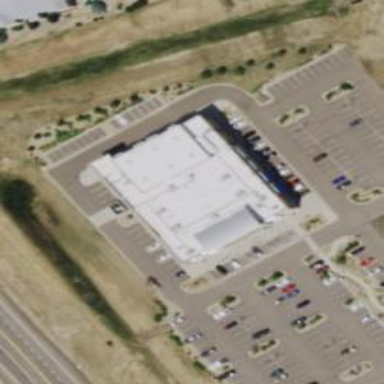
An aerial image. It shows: Parking area.